Question: '''
import UIKit
class ViewController: UIViewController {
var timer:Timer?
@objc func onTimerFires() {
var timeLeft:Int = timeR()
timeLeft -= 1
print("\(timeLeft) seconds left")
if timeLeft <= 0 {
timer!.invalidate()
timer = nil
}
}
@IBAction func hardnessSelected(_ sender: UIButton) {
timer = Timer.scheduledTimer(timeInterval: 1.0, target: self, selector: #selector(onTimerFires), userInfo: nil, repeats: true)
let eggTimes:[String:Int] = [
"Soft":5,
"Medium":7,
"Hard":12,
]
let hardness = sender.currentTitle!
func timeR() -> Int {
if eggTimes[hardness]! == 5{
return(120)
}
else if eggTimes[hardness]! == 7{
return(420)
}
else {
return(720)
}
}
print(eggTimes[hardness]!)
}
}
'''
I am unable to pull the nested function, is there a way to make a inner function call. Thanks.

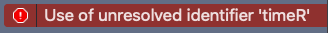
Answer: The 'timeR' function is defined as a local function inside 'hardnessSelected', so it is only visible inside its encompassing function, 'hardnessSelected'.
If you want to pass the value of 'hardness' into 'onTimerFires', you need to save it into an instance property of 'ViewController', that both 'onTimerFires' and 'hardnessSelected' has access to. Then move 'timeR' into 'onTimerFires' and pass in the value of 'hardness'.
'''
class ViewController: UIViewController {
private let eggTimes:[String:Int] = [
"Soft":5,
"Medium":7,
"Hard":12,
]
var hardness: String?
var timer:Timer?
@objc func onTimerFires() {
func timeR(hardness: String) -> Int {
if eggTimes[hardness] == 5 {
return 120
} else if eggTimes[hardness] == 7{
return 420
} else {
return 720
}
}
var timeLeft:Int = timeR(hardness: hardness ?? "")
timeLeft -= 1
print("\(timeLeft) seconds left")
if timeLeft <= 0 {
timer!.invalidate()
timer = nil
}
}
@IBAction func hardnessSelected(_ sender: UIButton) {
timer = Timer.scheduledTimer(timeInterval: 1.0, target: self, selector: #selector(onTimerFires), userInfo: nil, repeats: true)
hardness = sender.currentTitle
print(time)
}
}
'''